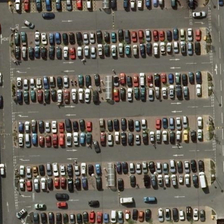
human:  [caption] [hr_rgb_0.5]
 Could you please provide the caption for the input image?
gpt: many cars in different colors are in a square parking lot .

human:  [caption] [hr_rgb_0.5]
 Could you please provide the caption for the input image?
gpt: many cars in different colors are in a square parking lot .

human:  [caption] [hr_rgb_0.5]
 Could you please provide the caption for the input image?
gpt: many cars in different colors are in a square parking lot .

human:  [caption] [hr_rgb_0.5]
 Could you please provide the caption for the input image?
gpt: many cars in different colors are in a square parking lot .

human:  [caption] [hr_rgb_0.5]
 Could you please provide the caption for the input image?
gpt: many cars in different colors are in a square parking lot .